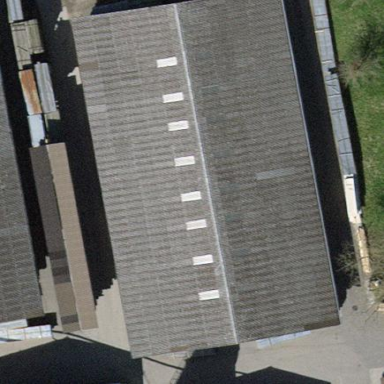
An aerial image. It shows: Industrial building with gabled roof.